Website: crate-barrel
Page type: address-validator
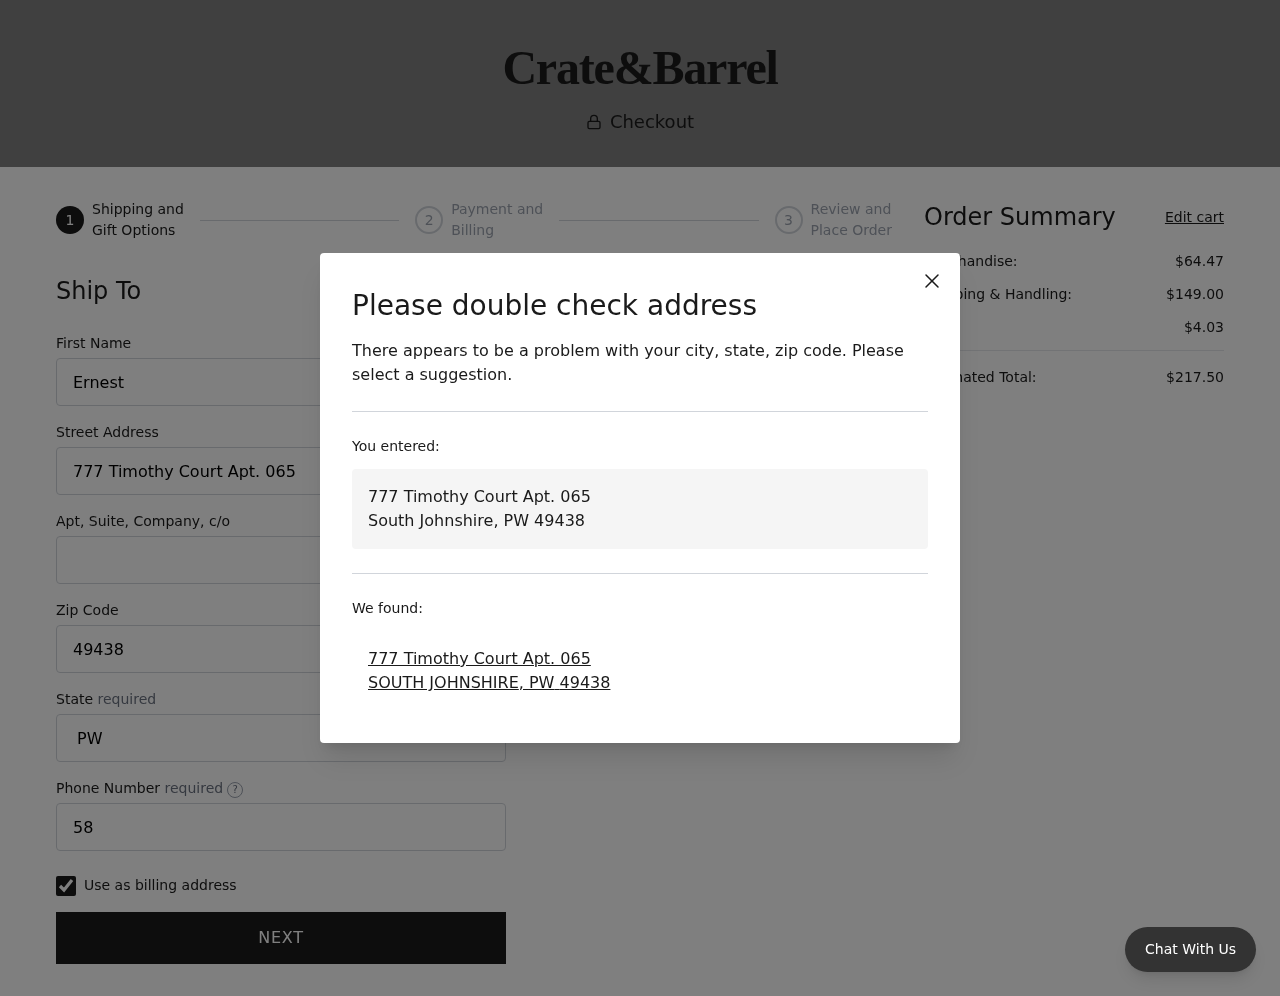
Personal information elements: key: PII_CITY
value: South Johnshire
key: PII_CITY
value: SOUTH JOHNSHIRE
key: PII_FIRSTNAME
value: Ernest
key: PII_PHONE
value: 5897578387
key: PII_POSTCODE
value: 49438
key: PII_STATE
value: PW
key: PII_STATE_ABBR
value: PW
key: PII_STREET
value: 777 Timothy Court Apt. 065
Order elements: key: ORDER_SUBTOTAL
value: $64.47
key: ORDER_SHIPPING_COST
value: $149.00
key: ORDER_TAX
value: $4.03
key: ORDER_TOTAL
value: $217.50